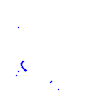
Particle: proton